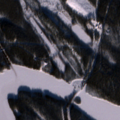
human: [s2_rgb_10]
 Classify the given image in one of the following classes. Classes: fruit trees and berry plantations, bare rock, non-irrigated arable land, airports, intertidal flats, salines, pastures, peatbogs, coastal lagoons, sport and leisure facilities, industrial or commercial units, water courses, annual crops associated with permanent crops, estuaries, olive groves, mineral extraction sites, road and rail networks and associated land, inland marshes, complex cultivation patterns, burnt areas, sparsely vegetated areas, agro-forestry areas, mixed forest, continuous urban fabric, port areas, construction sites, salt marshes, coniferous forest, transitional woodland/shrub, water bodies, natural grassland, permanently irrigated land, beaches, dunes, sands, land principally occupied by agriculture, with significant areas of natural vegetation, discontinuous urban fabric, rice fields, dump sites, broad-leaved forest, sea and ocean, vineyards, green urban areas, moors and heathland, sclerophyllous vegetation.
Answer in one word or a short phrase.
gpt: coniferous forest, water bodies